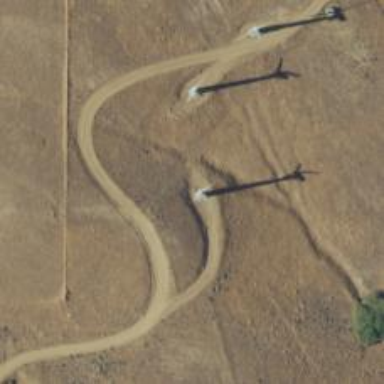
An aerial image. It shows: Wind turbine generating power.